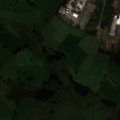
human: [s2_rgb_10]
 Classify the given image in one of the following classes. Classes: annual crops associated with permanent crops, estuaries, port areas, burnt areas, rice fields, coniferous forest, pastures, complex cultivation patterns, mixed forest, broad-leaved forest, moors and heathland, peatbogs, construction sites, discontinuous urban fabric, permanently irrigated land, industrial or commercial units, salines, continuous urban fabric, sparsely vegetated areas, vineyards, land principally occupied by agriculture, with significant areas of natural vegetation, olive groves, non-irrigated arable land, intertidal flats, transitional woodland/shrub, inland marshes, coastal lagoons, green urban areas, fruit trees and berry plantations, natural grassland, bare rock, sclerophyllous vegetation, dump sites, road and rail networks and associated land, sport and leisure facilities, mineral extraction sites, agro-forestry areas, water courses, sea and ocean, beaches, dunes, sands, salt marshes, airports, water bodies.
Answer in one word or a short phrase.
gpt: industrial or commercial units, pastures, complex cultivation patterns, land principally occupied by agriculture, with significant areas of natural vegetation, mixed forest